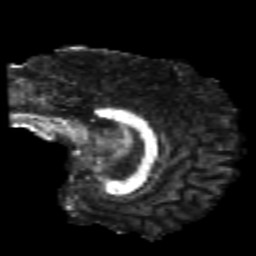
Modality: FA
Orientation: sagittal
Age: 20
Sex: female
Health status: healthy
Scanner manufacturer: philips
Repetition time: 7.383 s
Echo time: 0.08599 s